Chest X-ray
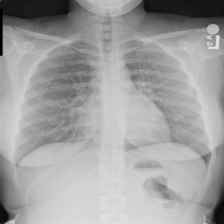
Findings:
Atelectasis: negative
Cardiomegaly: negative
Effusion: negative
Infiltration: negative
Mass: negative
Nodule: negative
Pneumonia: negative
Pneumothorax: negative
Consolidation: negative
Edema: negative
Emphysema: negative
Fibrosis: negative
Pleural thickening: negative
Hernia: negative